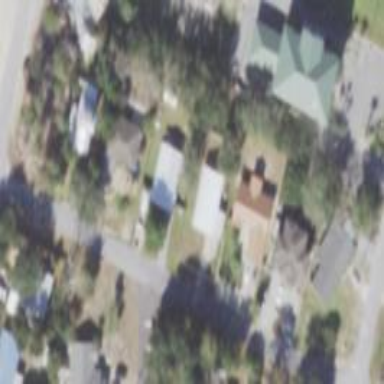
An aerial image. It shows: Residential area composed of single-family homes.